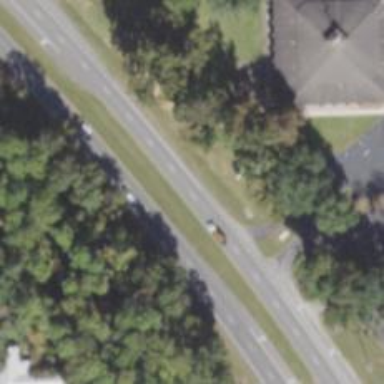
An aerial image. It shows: Asphalt trunk highway.